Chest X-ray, AP view. Patient: 46 years old, sex F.
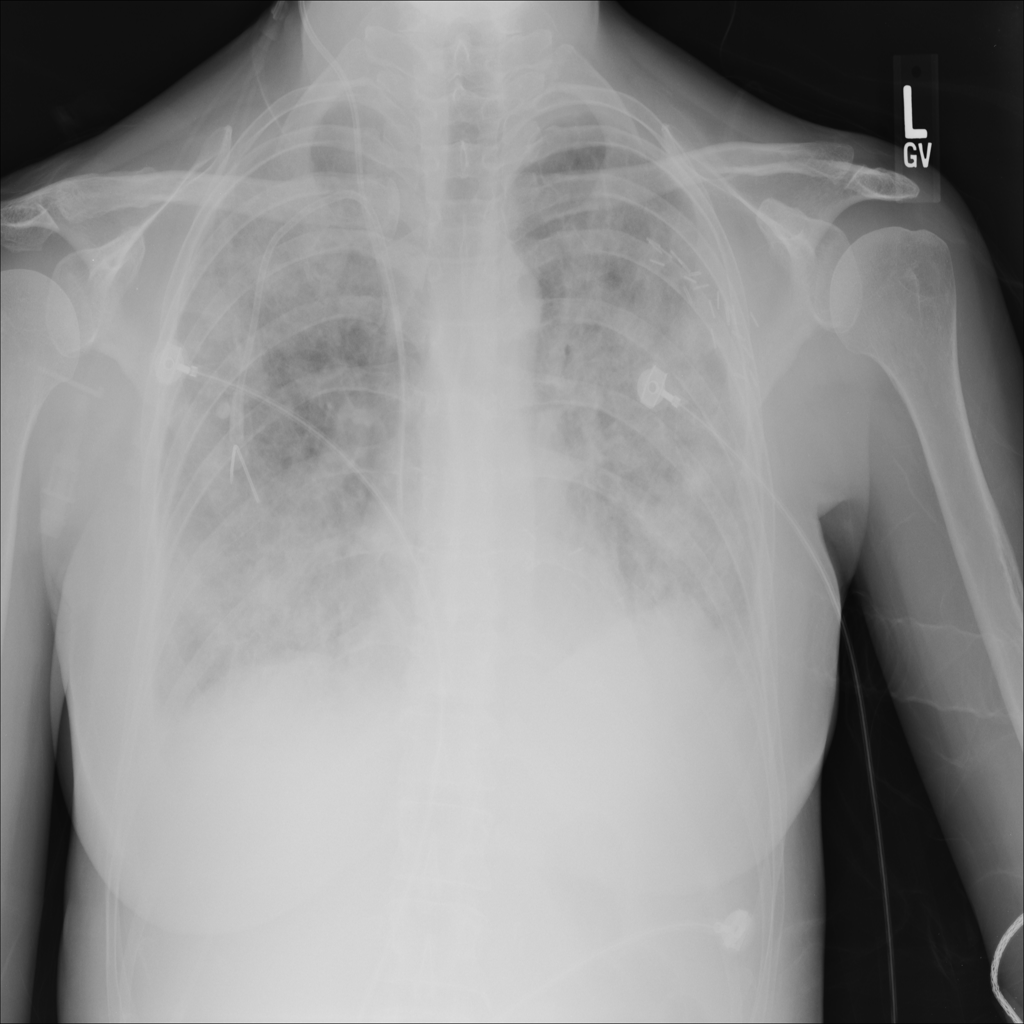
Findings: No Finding